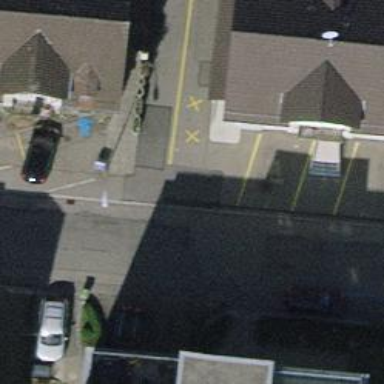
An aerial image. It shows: Asphalt road in residential area with opposite lane cycleway.